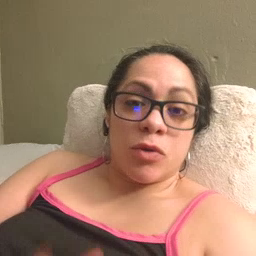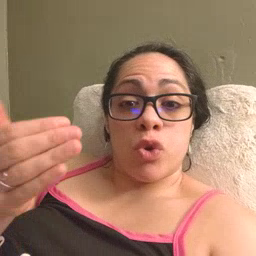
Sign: room